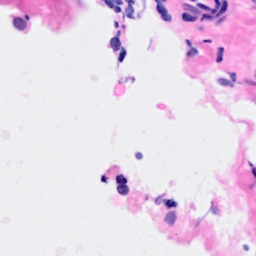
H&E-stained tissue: Breast